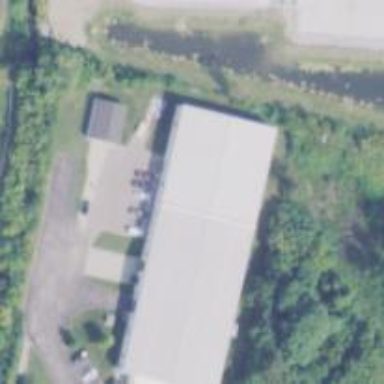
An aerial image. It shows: Industrial building.